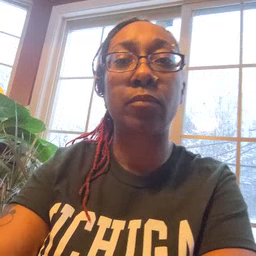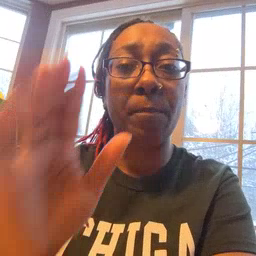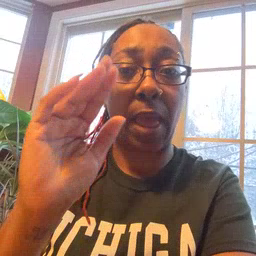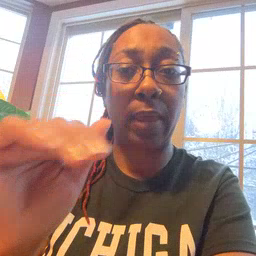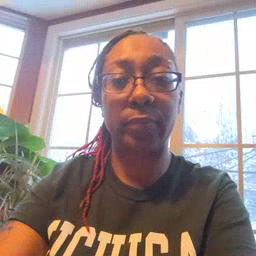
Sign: bye